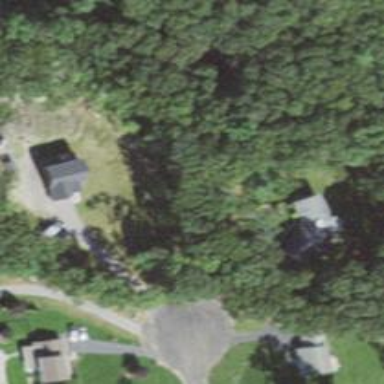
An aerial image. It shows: Residential driveway serving as service road.